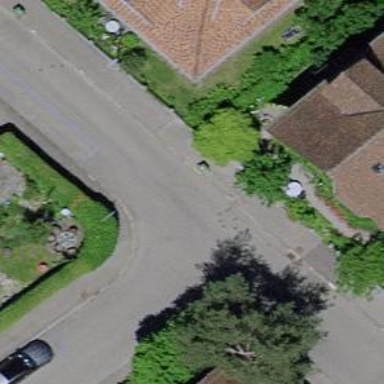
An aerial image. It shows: Kerb serving as barrier.